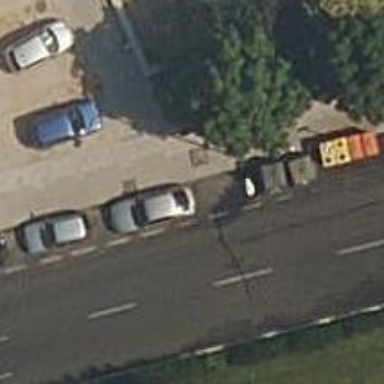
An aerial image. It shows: Recycling container for recycling.